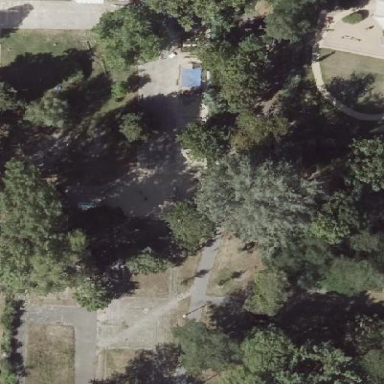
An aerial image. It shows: Lovely park for leisure and relaxation.